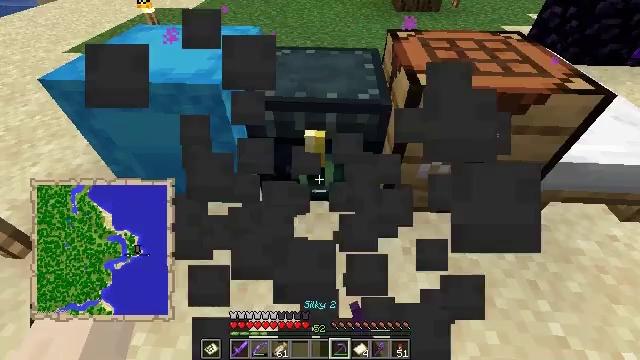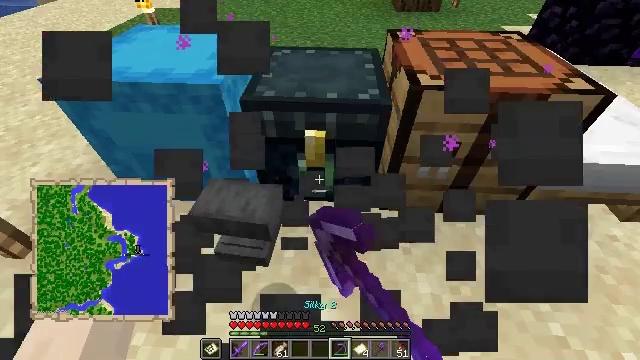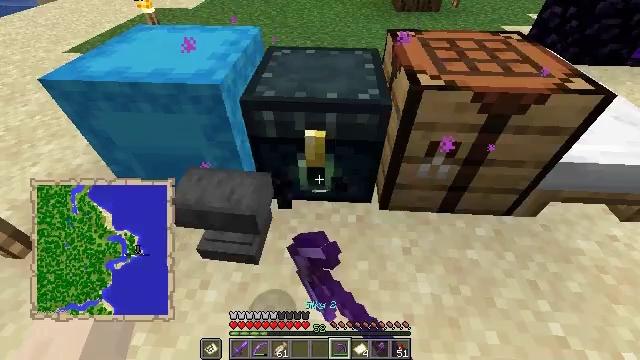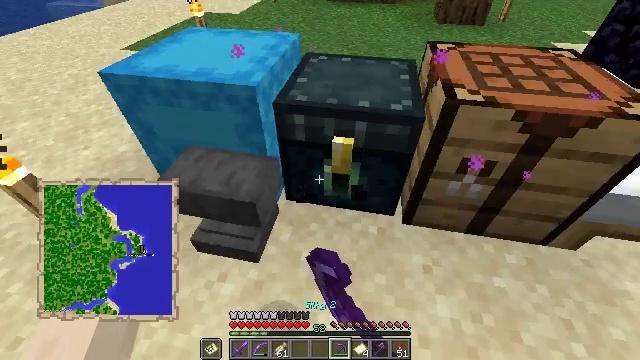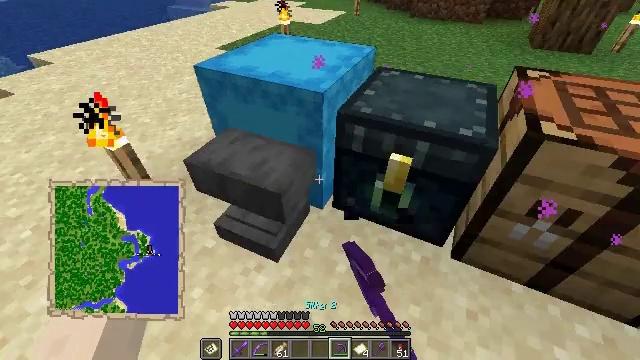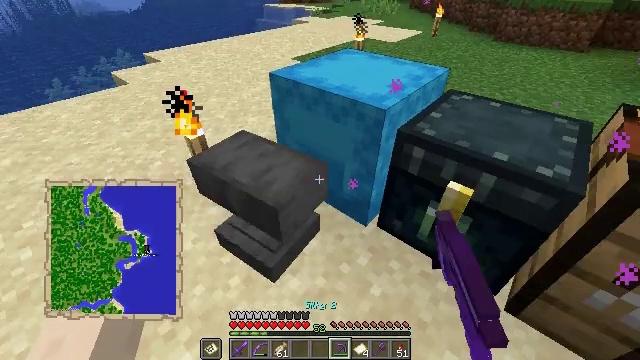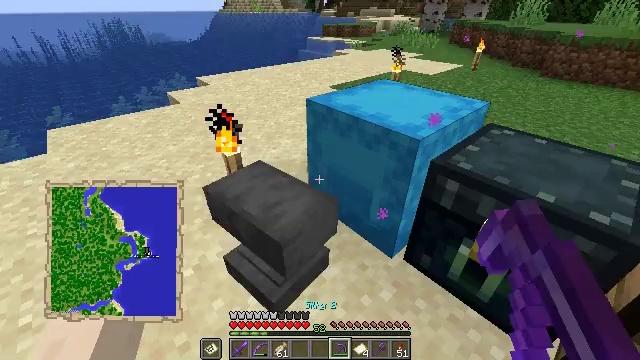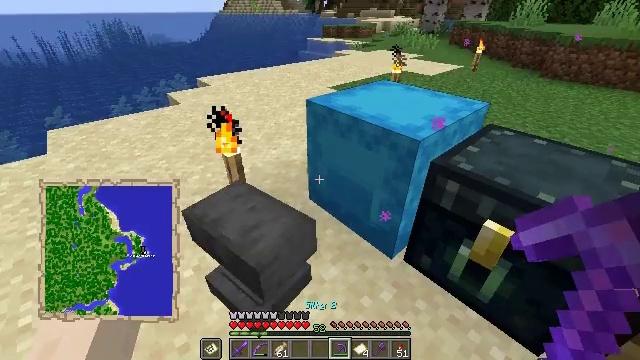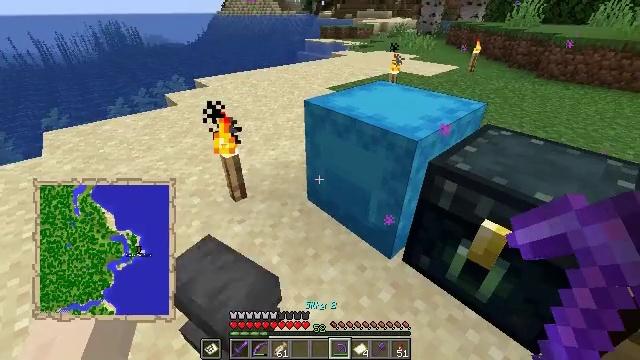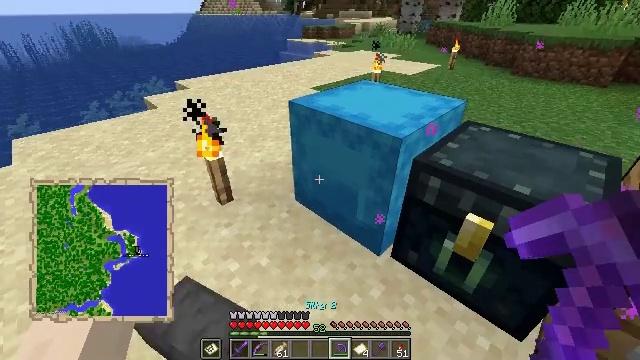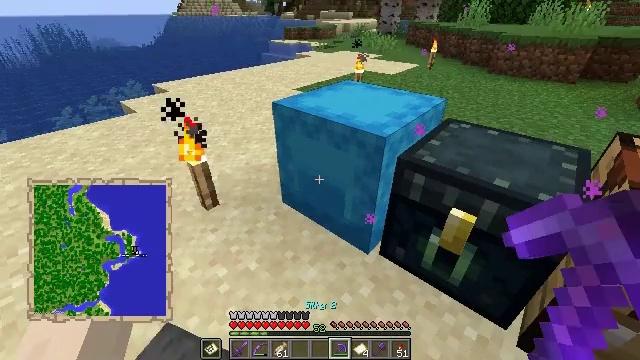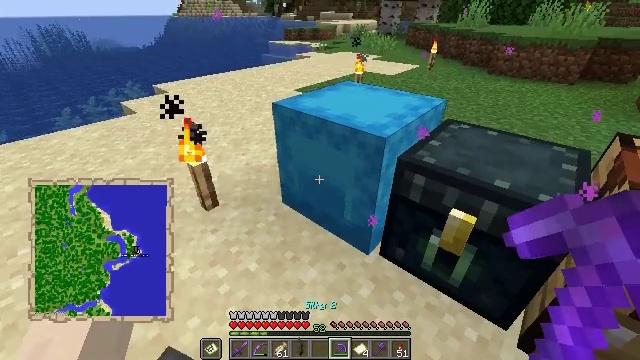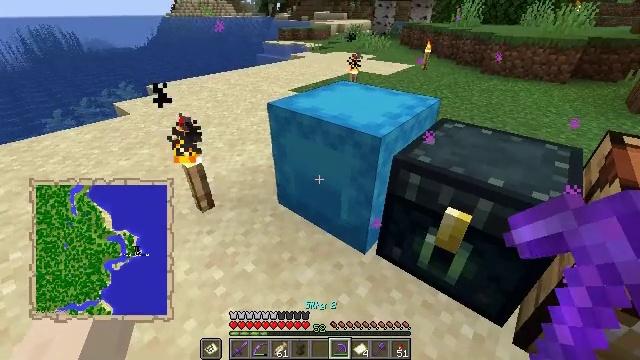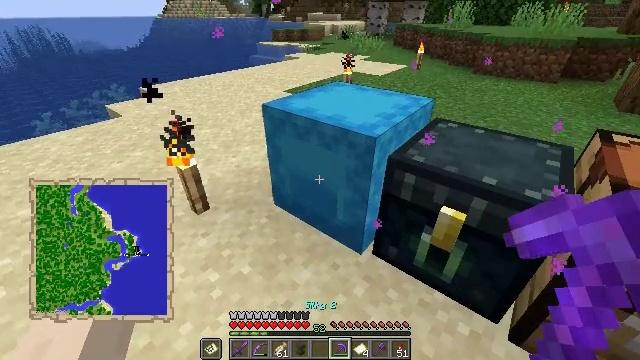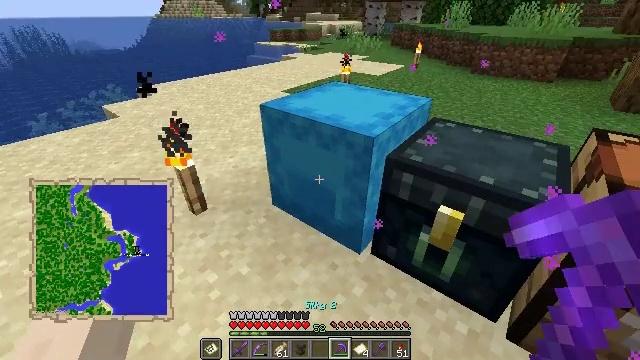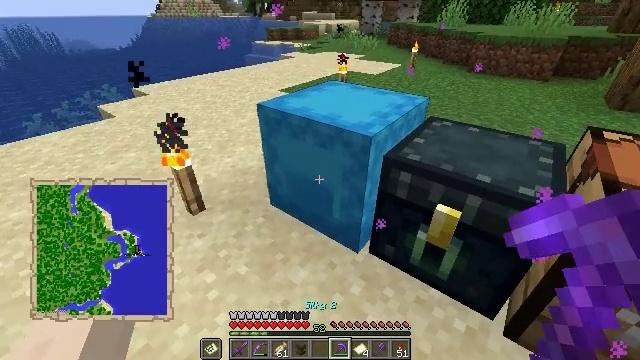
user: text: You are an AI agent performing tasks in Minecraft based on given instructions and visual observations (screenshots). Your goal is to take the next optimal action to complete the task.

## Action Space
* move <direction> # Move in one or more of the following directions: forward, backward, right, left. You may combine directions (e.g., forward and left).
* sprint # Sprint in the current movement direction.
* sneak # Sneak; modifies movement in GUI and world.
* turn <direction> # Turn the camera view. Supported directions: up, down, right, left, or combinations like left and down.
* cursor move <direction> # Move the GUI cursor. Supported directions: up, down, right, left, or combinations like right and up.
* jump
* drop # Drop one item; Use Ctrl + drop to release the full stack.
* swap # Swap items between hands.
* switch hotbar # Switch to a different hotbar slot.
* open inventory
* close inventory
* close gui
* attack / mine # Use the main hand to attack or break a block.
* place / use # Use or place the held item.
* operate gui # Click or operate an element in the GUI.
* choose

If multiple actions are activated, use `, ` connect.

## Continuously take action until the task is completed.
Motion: motion action
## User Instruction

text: Gather the light blue shulker box by attacking it.
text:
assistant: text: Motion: no_op
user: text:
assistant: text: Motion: no_op
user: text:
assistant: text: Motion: turn left and up
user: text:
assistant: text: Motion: turn left and up
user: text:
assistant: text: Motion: turn left and up
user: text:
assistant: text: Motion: turn left and up
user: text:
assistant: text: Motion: no_op
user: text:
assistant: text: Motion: no_op
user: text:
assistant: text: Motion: turn right
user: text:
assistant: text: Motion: turn right
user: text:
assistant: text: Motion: no_op
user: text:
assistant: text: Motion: turn right
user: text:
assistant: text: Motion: turn right
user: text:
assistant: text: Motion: no_op
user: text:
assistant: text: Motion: no_op
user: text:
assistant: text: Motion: no_op
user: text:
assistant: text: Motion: turn right and down
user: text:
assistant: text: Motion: no_op
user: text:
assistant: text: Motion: use / place
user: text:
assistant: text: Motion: use / place
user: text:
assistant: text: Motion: no_op
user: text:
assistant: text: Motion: no_op
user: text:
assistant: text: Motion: no_op
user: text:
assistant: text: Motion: no_op
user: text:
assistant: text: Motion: no_op
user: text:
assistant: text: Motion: turn down
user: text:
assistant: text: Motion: turn down
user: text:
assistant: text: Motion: no_op
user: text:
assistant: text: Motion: no_op
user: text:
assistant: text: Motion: turn down